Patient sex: M
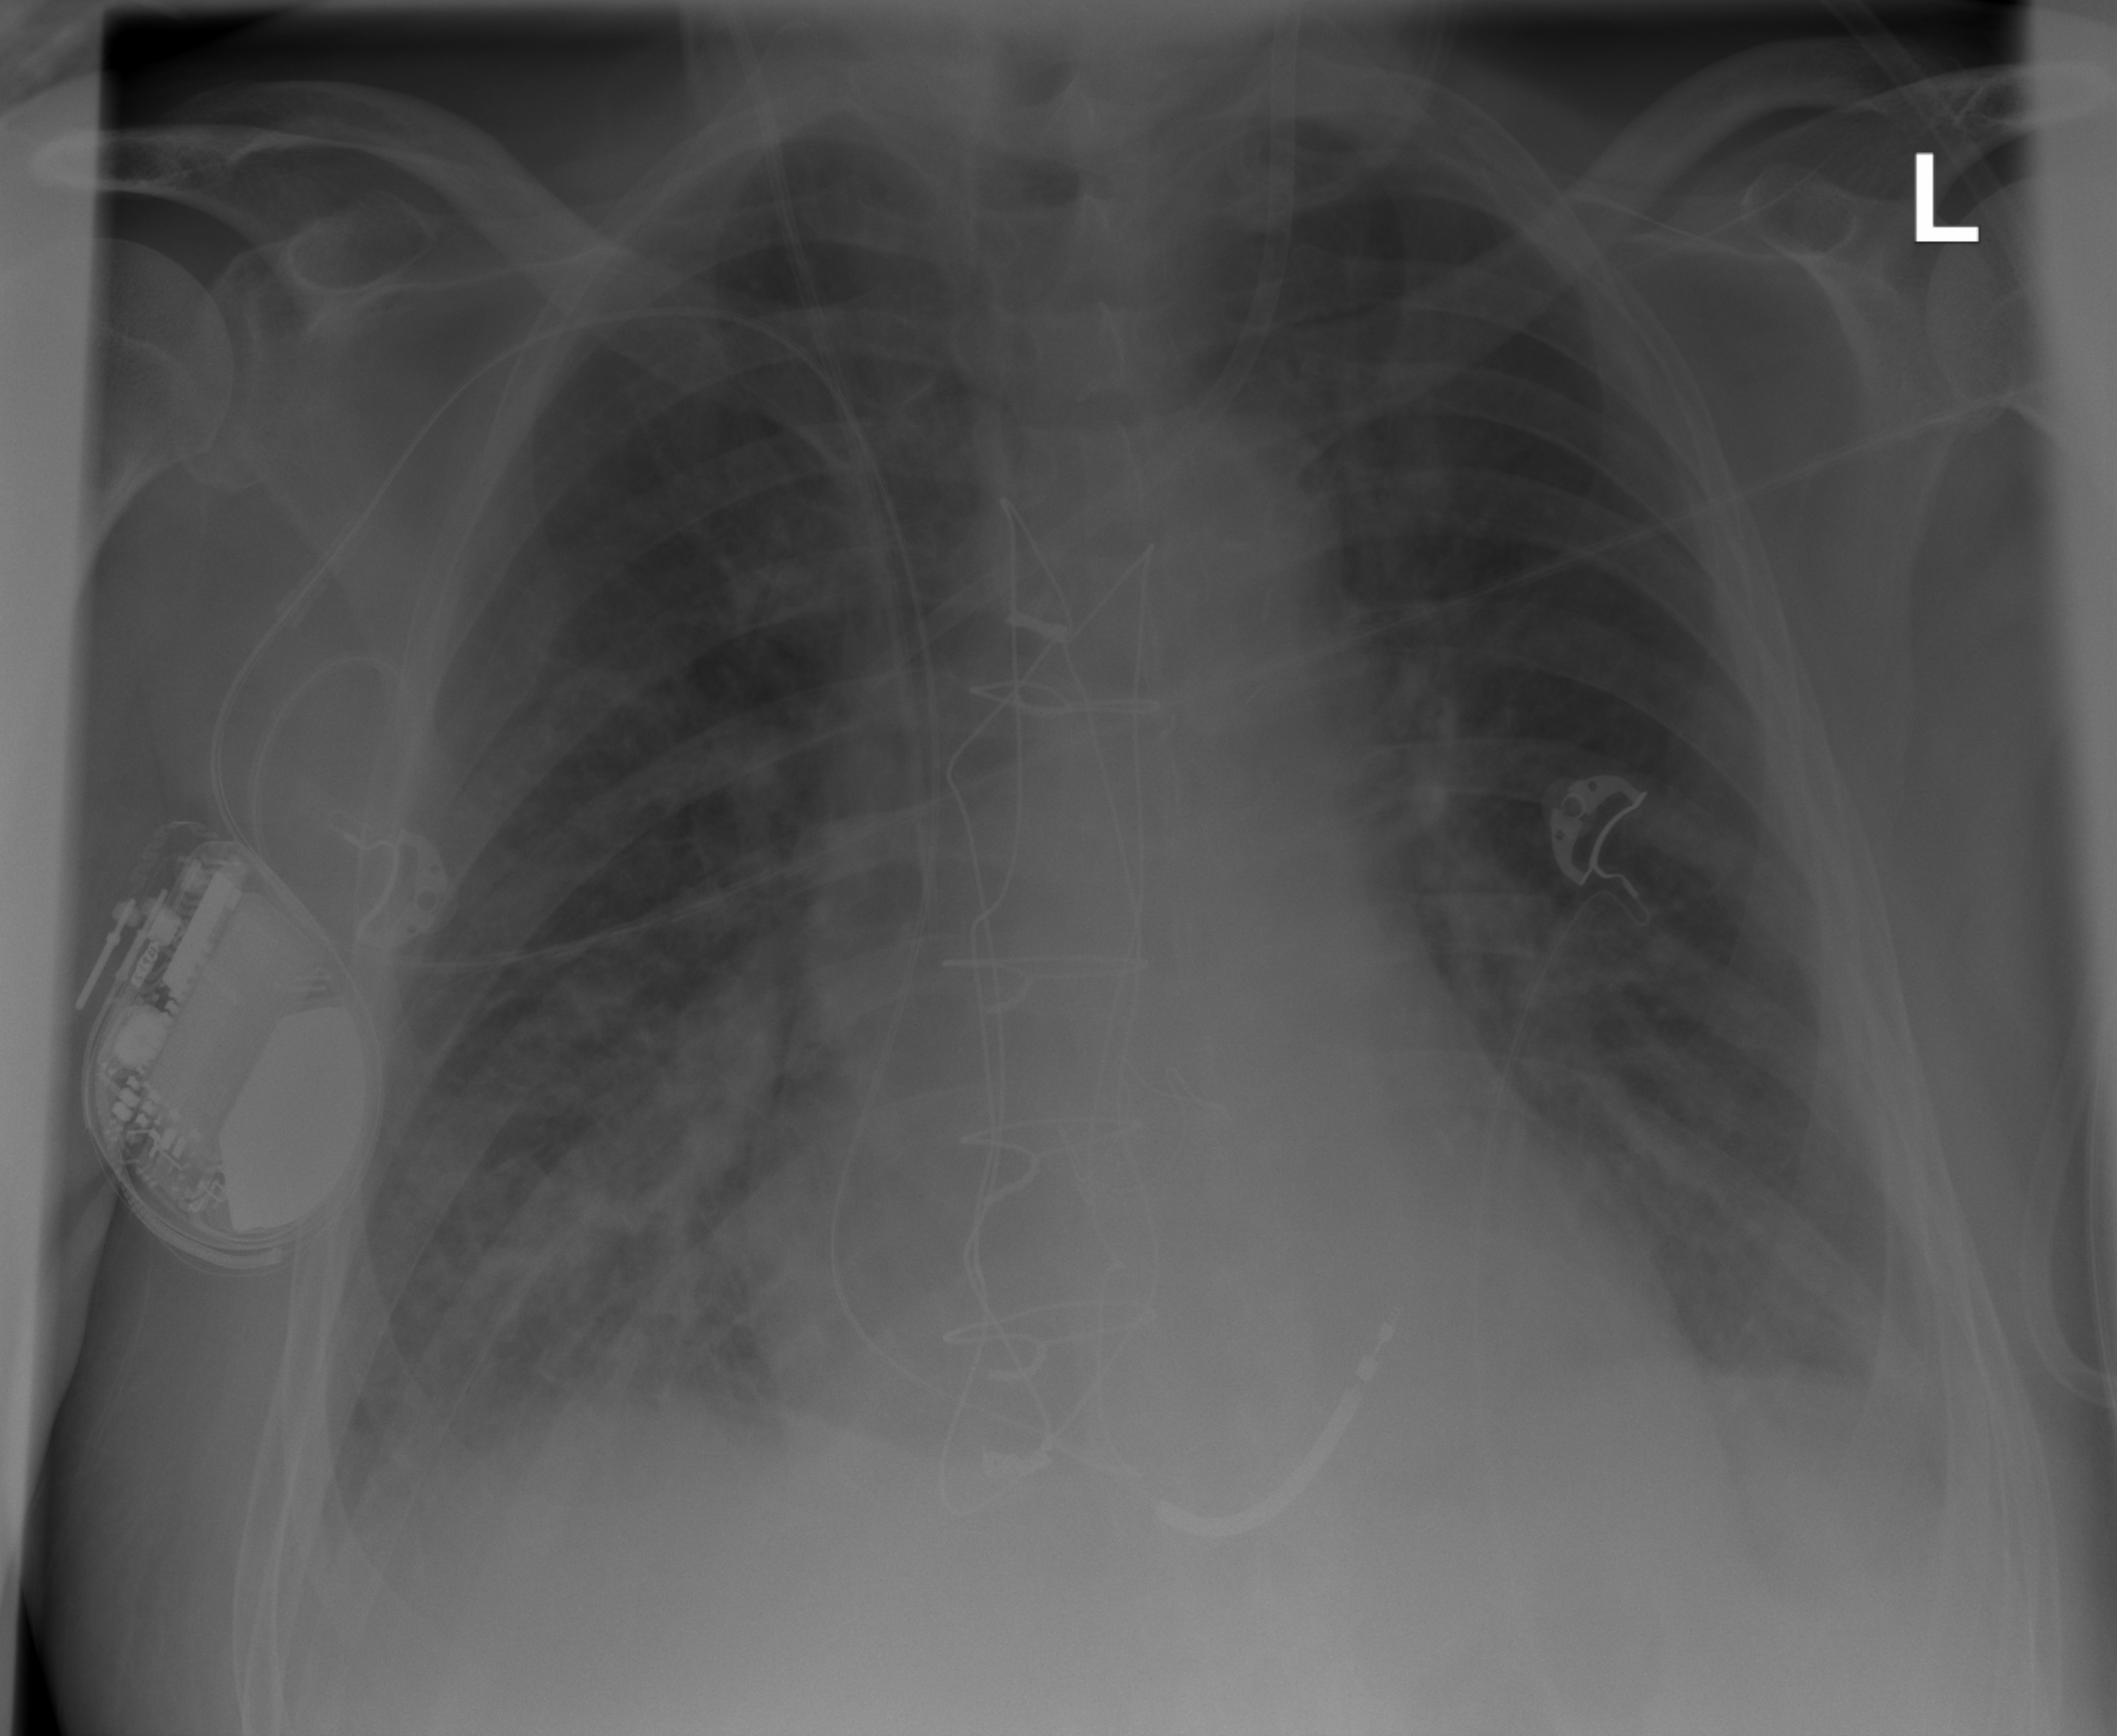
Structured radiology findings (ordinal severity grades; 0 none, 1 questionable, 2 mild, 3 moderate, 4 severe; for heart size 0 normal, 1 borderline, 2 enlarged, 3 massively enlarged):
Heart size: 0
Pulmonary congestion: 2
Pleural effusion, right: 2
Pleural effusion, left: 2
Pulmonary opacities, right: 2
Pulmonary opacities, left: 2
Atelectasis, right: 2
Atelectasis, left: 2